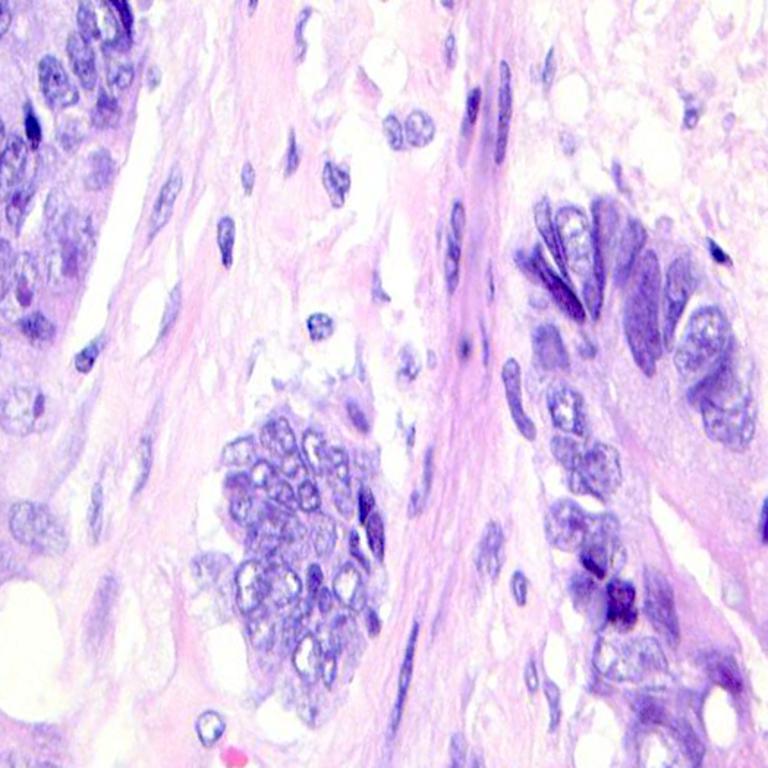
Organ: colon
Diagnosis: adenocarcinomas